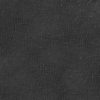
Label: not_dusty